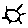
Label: sun